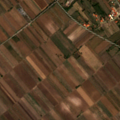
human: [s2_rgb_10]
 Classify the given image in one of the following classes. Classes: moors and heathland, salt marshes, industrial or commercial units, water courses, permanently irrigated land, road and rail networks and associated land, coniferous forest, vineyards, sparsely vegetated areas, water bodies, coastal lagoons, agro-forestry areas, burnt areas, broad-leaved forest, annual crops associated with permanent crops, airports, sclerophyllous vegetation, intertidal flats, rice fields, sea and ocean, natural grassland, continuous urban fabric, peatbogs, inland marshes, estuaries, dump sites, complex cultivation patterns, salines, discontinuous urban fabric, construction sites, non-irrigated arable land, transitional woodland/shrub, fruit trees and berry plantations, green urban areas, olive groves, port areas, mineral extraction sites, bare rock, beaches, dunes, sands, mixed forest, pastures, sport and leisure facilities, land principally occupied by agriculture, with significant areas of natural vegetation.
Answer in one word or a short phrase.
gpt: discontinuous urban fabric, non-irrigated arable land, complex cultivation patterns